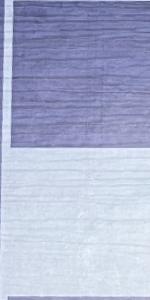
Label: Empty